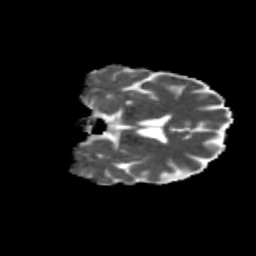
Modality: MD
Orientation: coronal
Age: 66
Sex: female
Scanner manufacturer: siemens
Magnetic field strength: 3 T
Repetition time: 4.71 s
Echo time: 0.0906 s